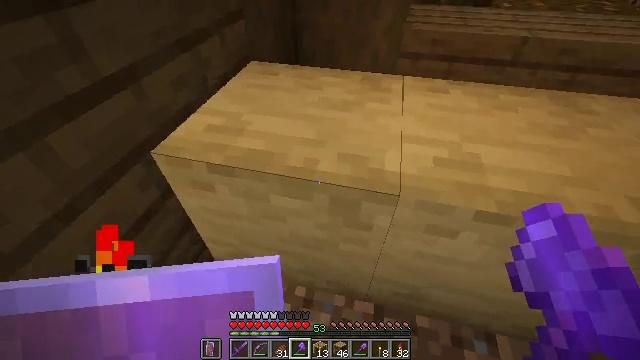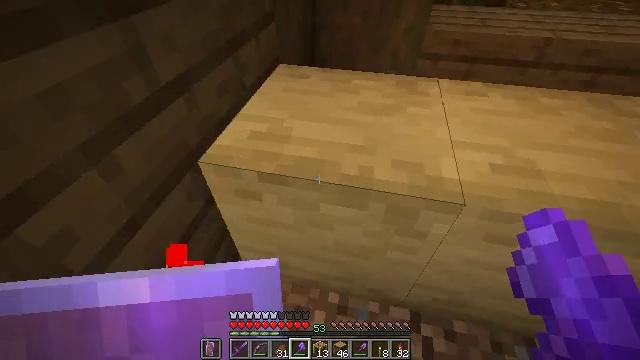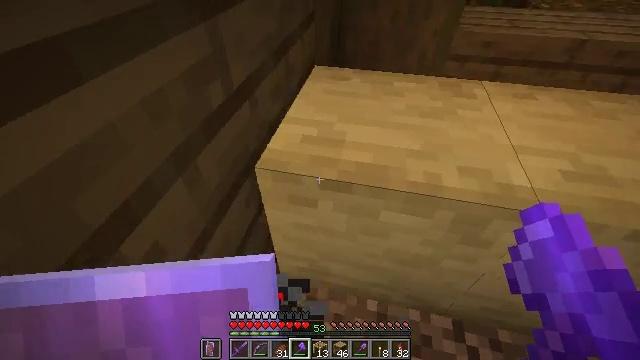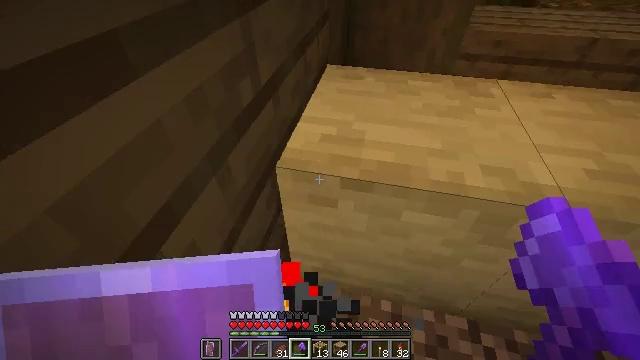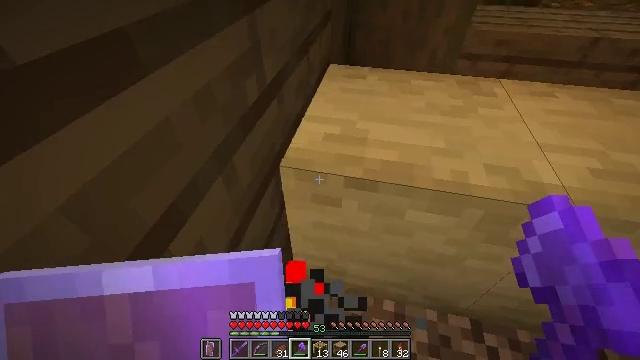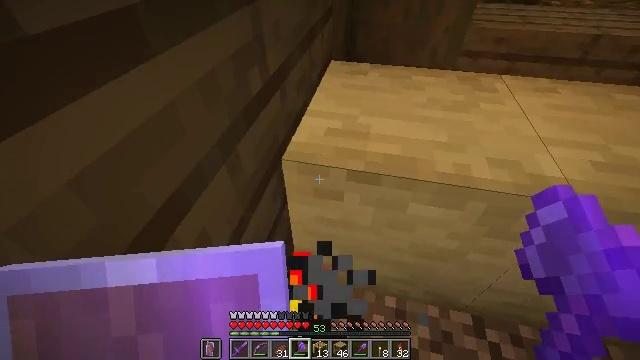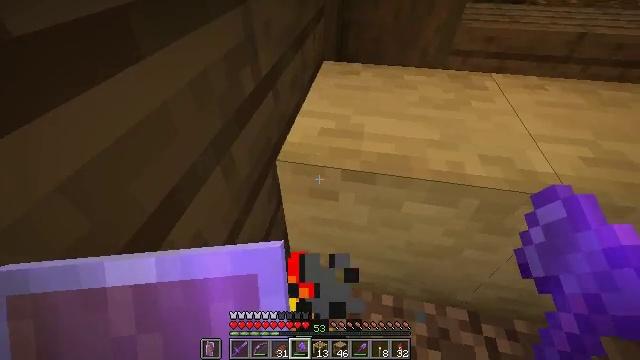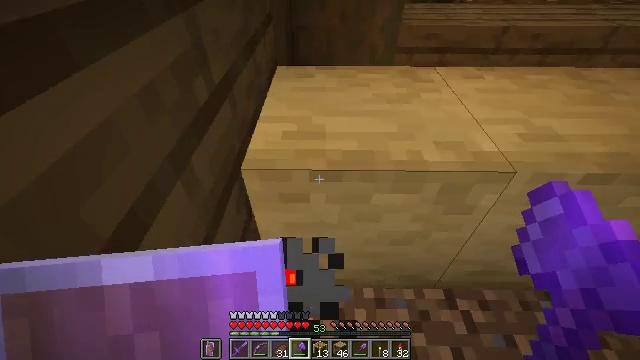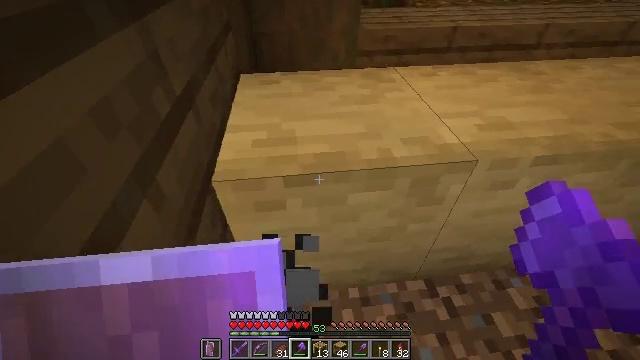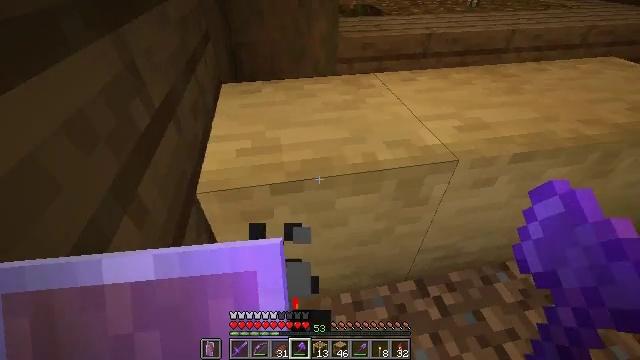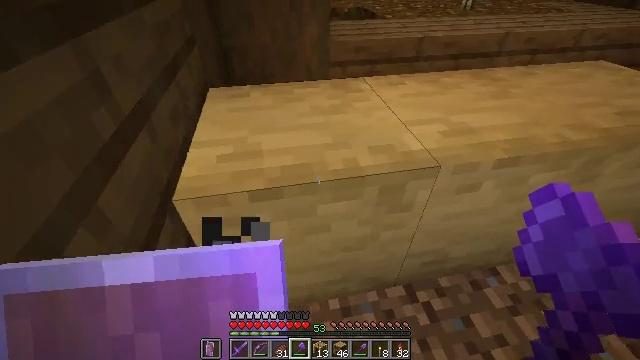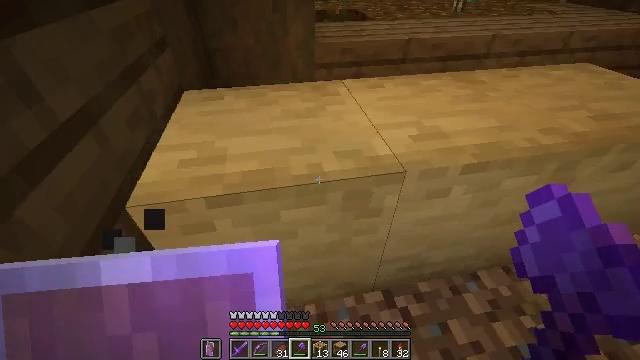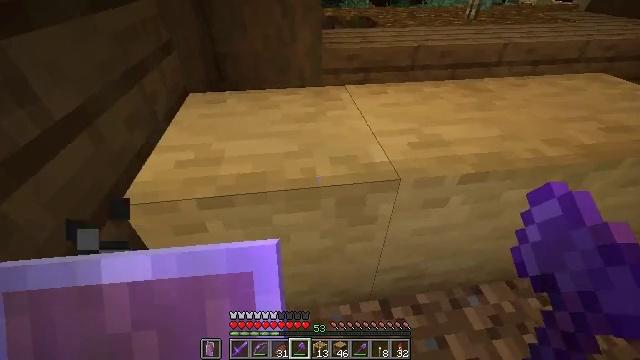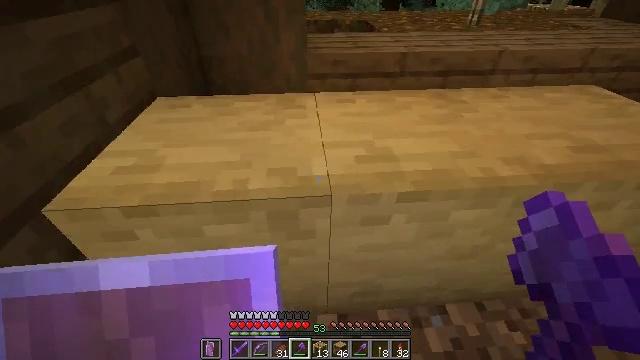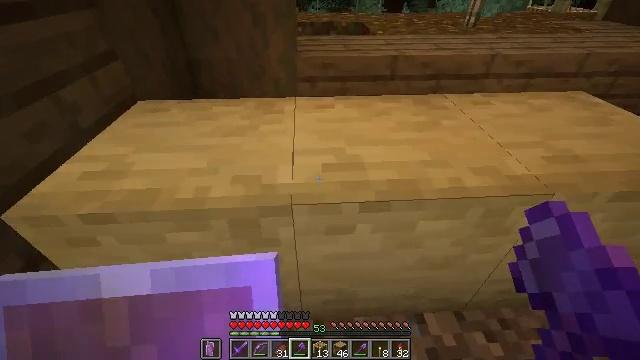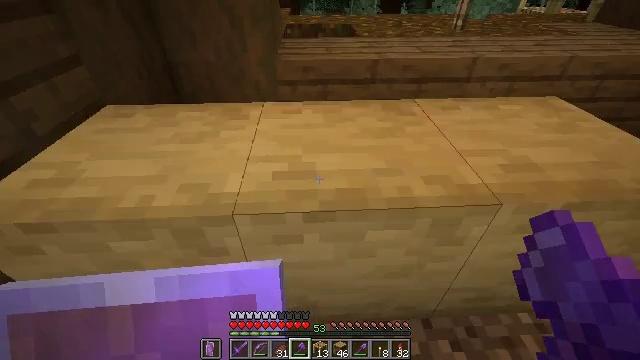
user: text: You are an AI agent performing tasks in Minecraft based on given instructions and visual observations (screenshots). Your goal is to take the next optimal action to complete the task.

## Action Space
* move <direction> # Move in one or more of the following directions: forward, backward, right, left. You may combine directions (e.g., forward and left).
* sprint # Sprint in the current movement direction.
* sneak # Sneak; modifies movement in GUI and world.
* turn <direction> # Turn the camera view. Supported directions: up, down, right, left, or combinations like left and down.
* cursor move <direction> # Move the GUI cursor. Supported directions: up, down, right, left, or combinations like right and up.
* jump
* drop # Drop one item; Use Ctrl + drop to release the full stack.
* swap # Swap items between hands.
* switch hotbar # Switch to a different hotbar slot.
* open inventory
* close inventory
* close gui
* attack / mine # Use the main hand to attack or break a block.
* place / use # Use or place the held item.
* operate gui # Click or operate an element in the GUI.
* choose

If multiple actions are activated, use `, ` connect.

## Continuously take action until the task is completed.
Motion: motion action
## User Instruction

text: Attack the stripped oak log to collect it.
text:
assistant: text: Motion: move left, turn right
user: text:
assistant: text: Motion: move left
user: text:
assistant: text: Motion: no_op
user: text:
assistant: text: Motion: no_op
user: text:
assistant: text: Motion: no_op
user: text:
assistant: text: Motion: turn right
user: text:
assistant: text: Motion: turn right
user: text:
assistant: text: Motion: turn right and up
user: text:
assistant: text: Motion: turn right and up
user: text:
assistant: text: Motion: move right
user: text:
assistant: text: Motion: move right
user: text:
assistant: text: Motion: move right, turn left and up
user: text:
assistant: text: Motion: move right, turn left
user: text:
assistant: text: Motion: move right, turn left
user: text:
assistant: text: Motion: move right
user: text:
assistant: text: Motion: move right
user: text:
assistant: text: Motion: turn left
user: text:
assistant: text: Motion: turn left
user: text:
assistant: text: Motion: turn left
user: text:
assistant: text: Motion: no_op
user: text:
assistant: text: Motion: no_op
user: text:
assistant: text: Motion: no_op
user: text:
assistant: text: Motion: no_op
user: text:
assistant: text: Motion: attack / mine
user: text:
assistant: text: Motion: attack / mine
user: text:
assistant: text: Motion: attack / mine
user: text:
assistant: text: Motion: attack / mine
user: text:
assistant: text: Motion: attack / mine
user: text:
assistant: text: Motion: no_op
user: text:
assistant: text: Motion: no_op